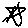
Label: star